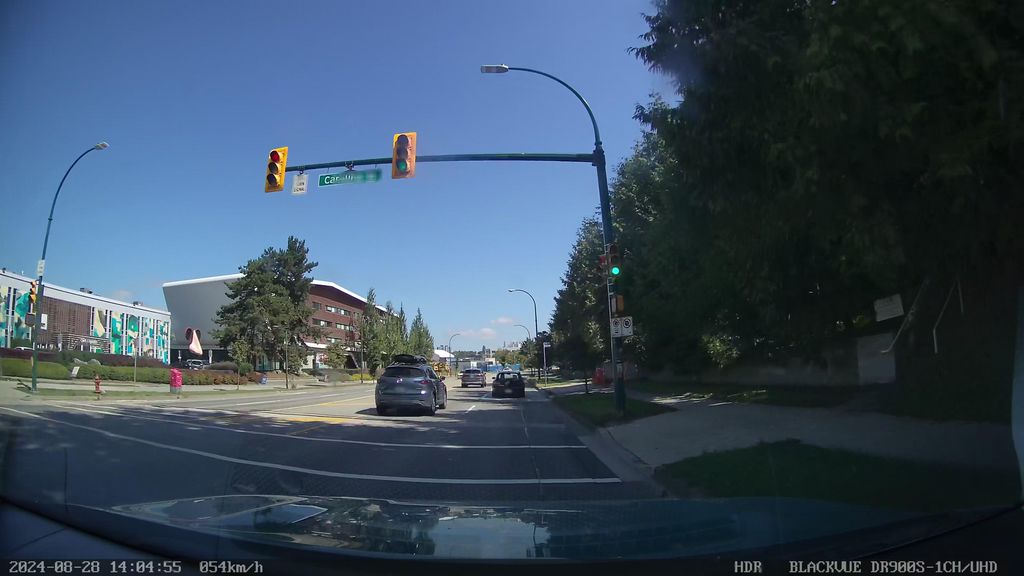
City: vancouver